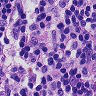
Metastatic tissue present: no